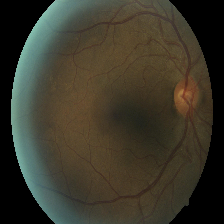
Diabetic retinopathy grade: Moderate